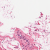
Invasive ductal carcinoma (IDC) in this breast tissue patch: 0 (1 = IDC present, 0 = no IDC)